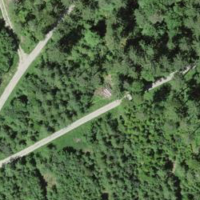
EUNIS habitat code: 43
Species observed at this site:
Ajuga reptans